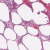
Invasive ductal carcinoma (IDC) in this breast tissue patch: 0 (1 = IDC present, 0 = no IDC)